Interaction volume radius: 5 \u00c5
Interaction volume height: 25 \u00c5
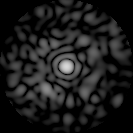
Disorder parameter: 0.8403